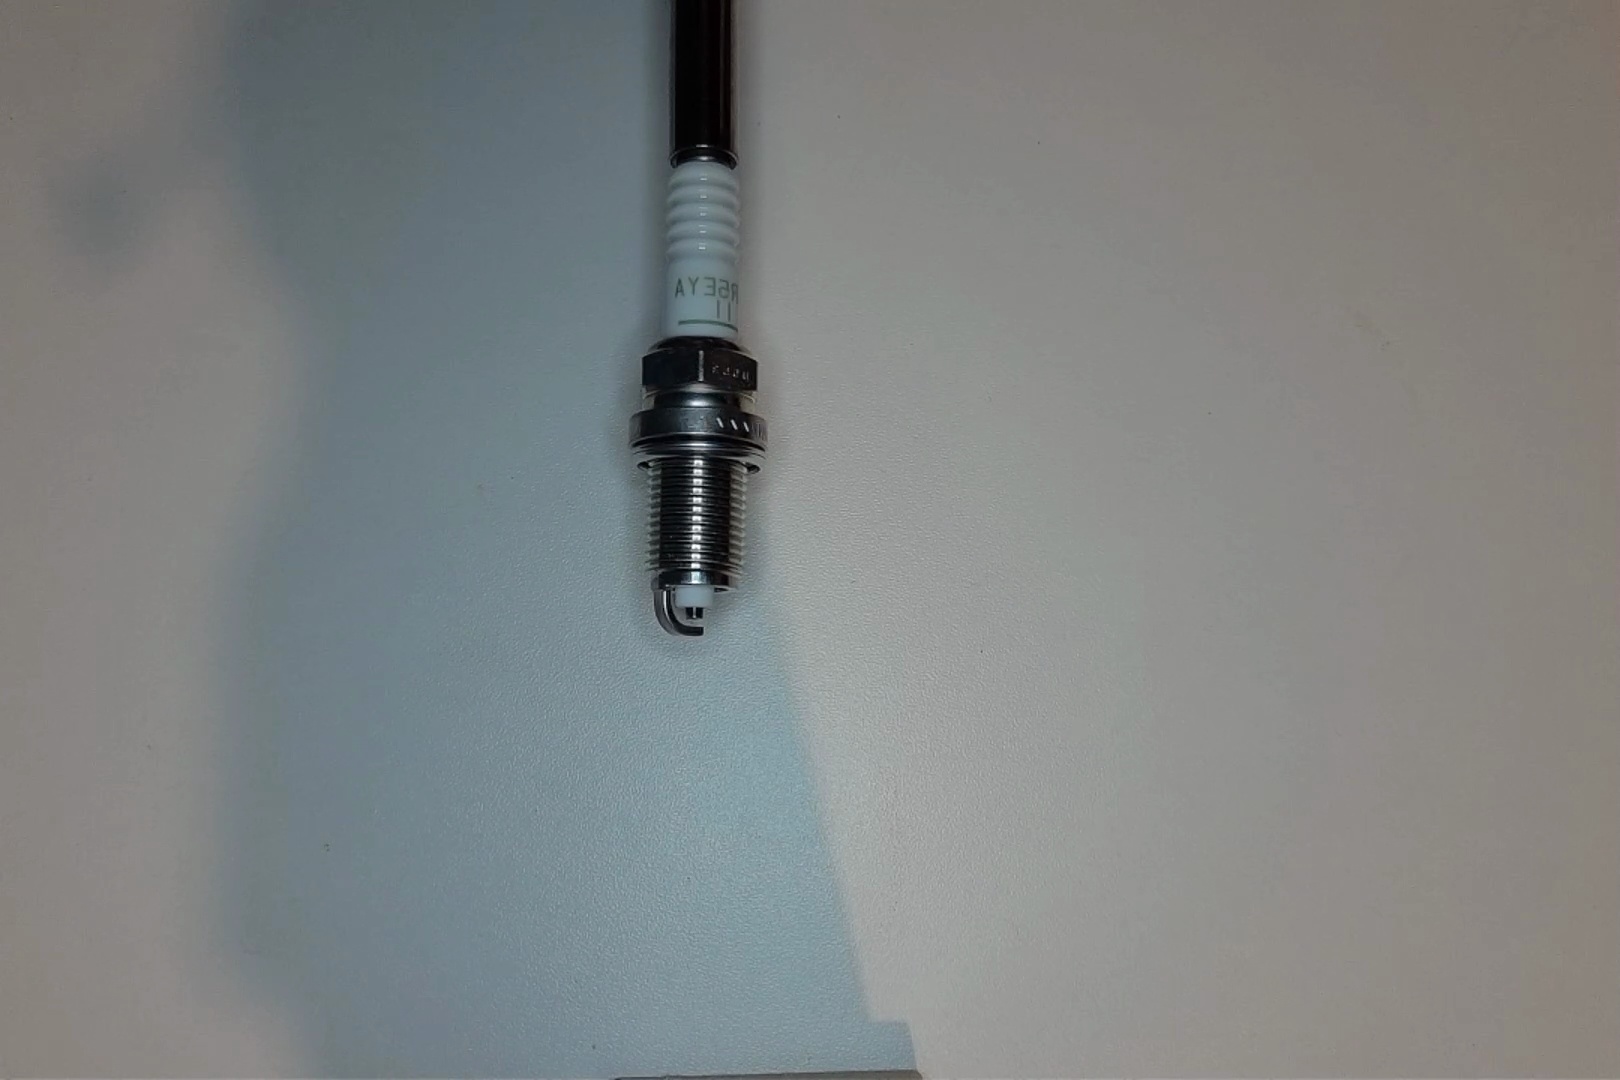
Label: normal